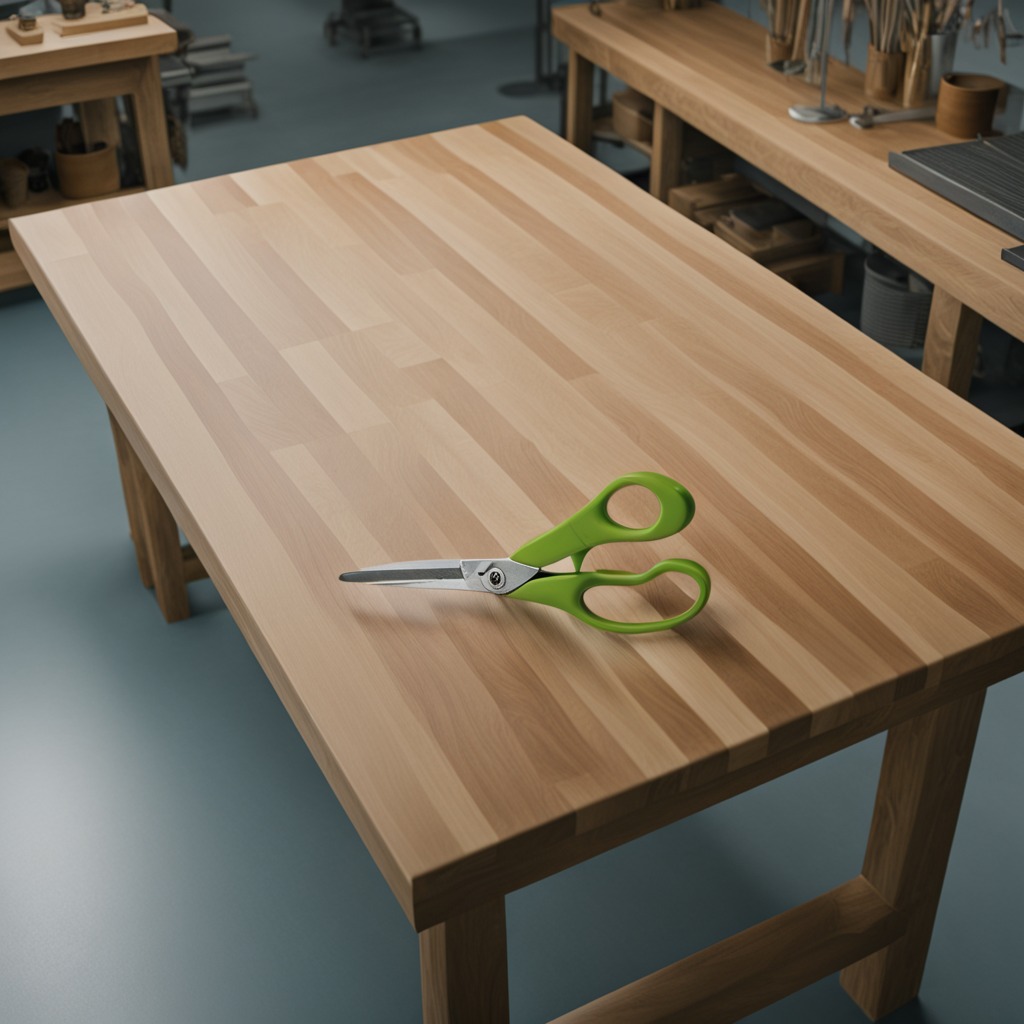
A scissor is lying on a workbench inside a coastal fishing gear workshop.